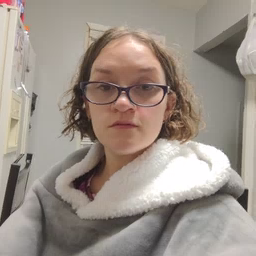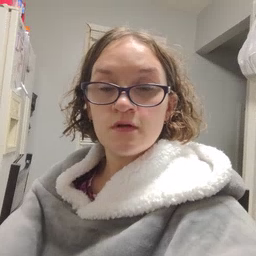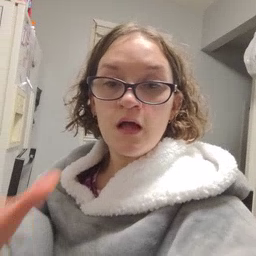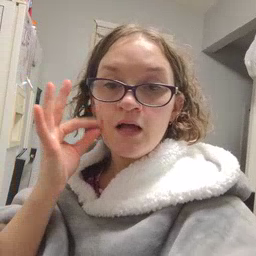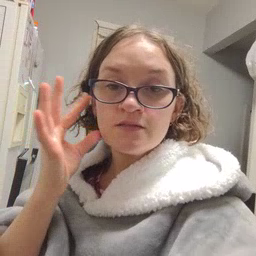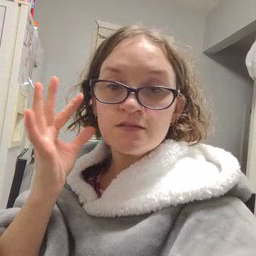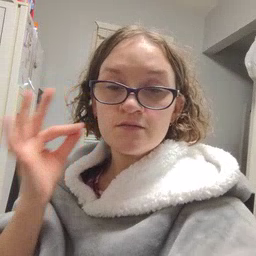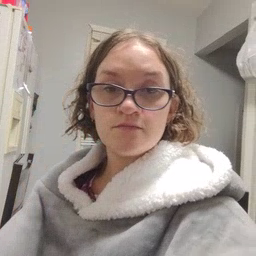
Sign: cat